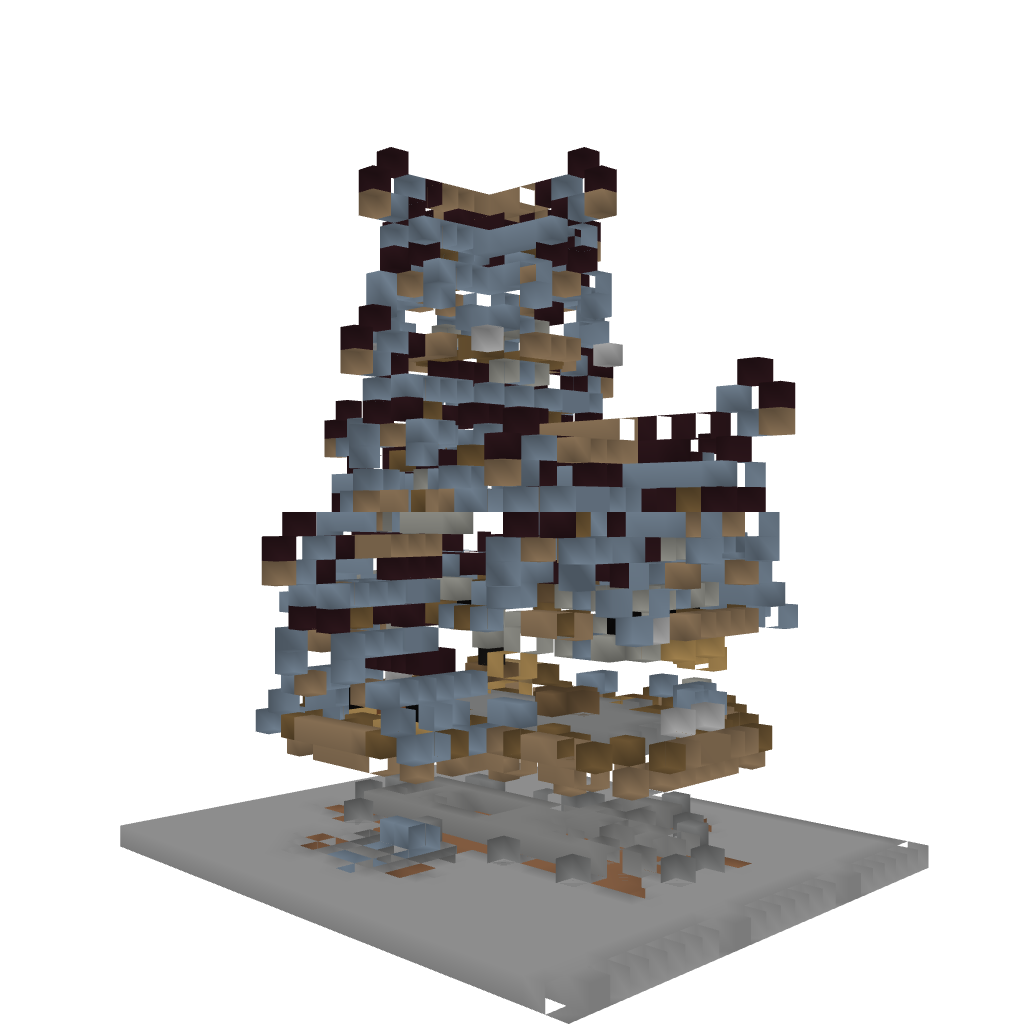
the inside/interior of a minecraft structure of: middle class Nordic house